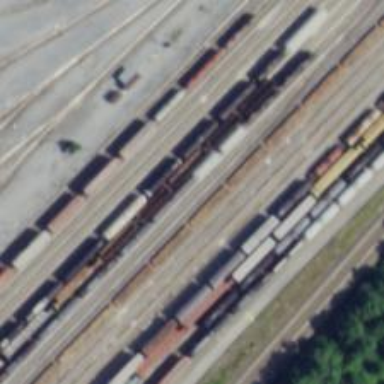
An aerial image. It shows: Railway yard.